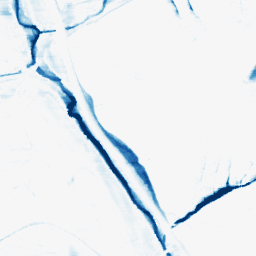
Category: morphological
Decomposition family: morphological_rect
Decomposition parameters: operation: closing
width: 20
height: 5
Upsampling method: cubic_catmull_rom
Upsampling parameters: scale: 8
Upsampling scale: 8